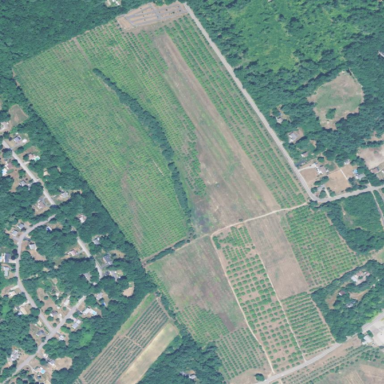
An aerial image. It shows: Orchard.